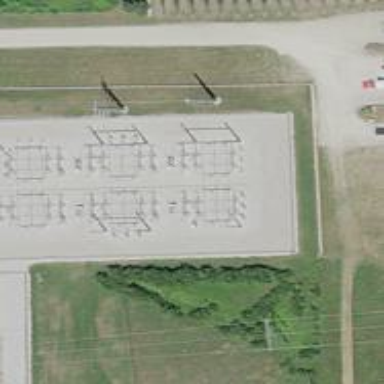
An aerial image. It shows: Switch for power supply.